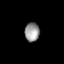
Tissue: lung
Cell type: Endothelial cells
Senescence score: 0.5557
Nuclear area (px): 271
Mean DAPI intensity: 150.967